Question: Can I display Google+ Feeds on a web site similar to how Facebook and Twitter allow you to have a feed plugin?
I'd like my web site to display feeds from all 3 of these social networks.

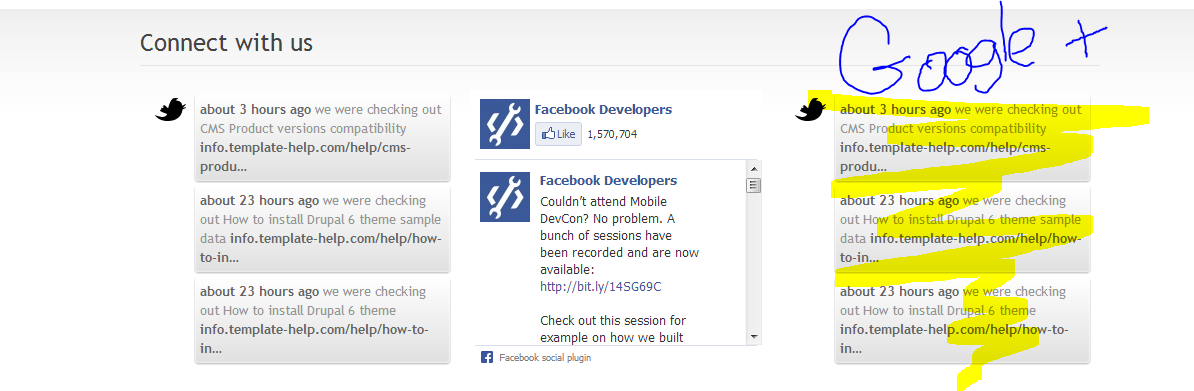
Answer: This may not be what you're looking for, but the closest thing to what you're asking for is listing the public data for a specific user on Google+ or searching public posts on Google+.
The public data (read) API is documented here:
<URL>
You can see it in action through the APIs explorer:
<URL>
You can download the latest version of the client libraries for most programming languages from here:
<URL>